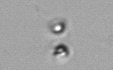
Label: Chaetoceros